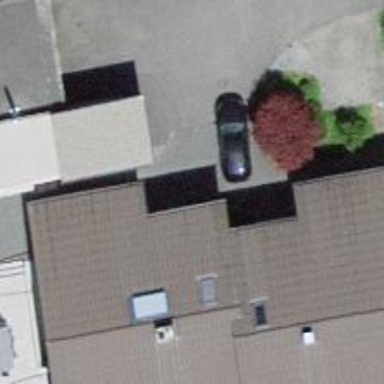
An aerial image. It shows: Terrace building.